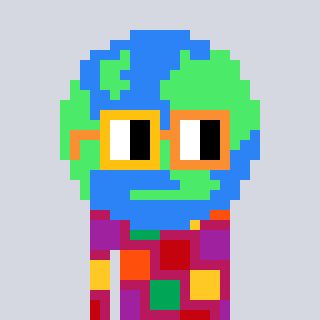
a pixel art character with square yellow and orange glasses, a earth-shaped head and a darkpink-colored body on a cool background